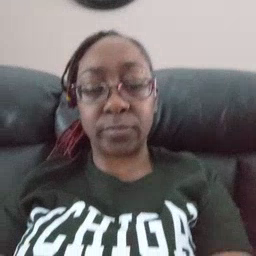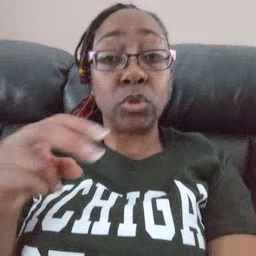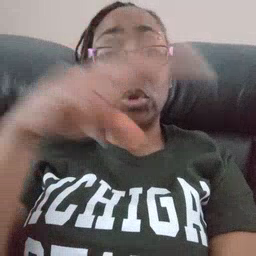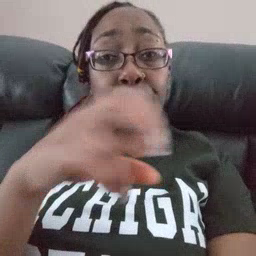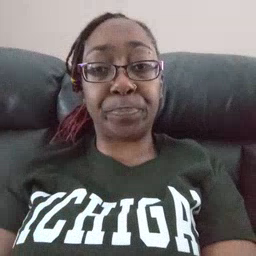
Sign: jump